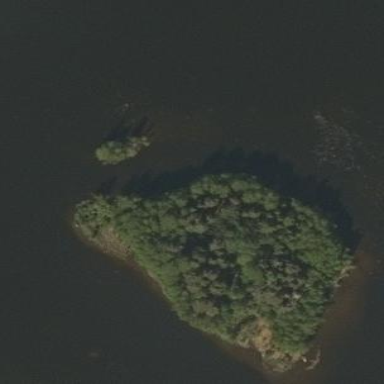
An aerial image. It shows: Islet.